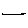
Label: line